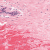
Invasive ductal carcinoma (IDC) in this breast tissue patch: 0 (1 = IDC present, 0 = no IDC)